Question: I need to migrate my core data model to replace an ordered relationship with a normal one to support iCloud. I've created an mapping model and tried to maintain the order by adding a new attribute "index" and using "'FUNCTION($source.project.tasks, "indexOfObject:" , $source)'" to get the old index. ($source.project.tasks should be an ordered set. The relationship between my entities "Project" and "Tasks" looks like this: tasks <-->> project) Unfortunately, this doesn't work. The app crashes at launch (EXC_BAD_ACCESS).
I'm not sure if this is the right way. Is there a way to make my approach work or is there a better way?

$source.project.tasks returns an fault error message:
'Relationship 'tasks' fault on managed object (0x1019f9130)'
I've created an NSManagedObject category with an method "indexOfTask:" to log the object.
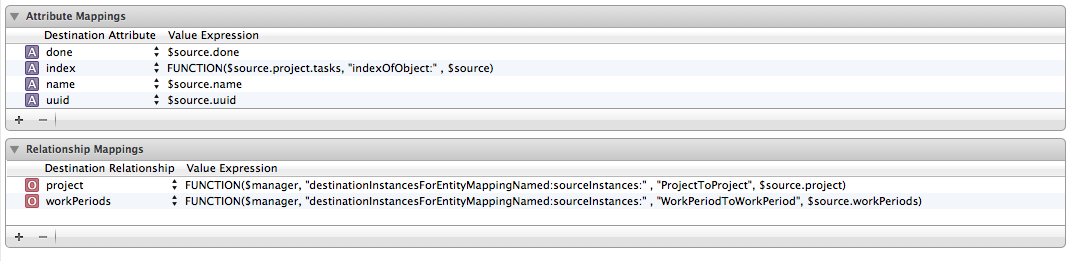
Answer: I've found a solution: All methods used by 'FUNCTION(...)' need to return an id value, so I created a category for NSManagedObject and added this method:
'''
- (NSNumber *)getIndexOfTask {
NSUInteger index = [(NSOrderedSet *)[[(CTask *)self project] tasks] indexOfObject:self];
if (index == NSNotFound)
return @0;
else
return [NSNumber numberWithInteger:index];
}
'''
This method returns the index as NSNumber and can be used by 'FUNCTION(...)':
'''
FUNCTION($source, "getIndexOfTask").intValue
'''